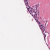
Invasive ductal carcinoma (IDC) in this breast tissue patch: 0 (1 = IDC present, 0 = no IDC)